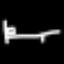
Label: bed